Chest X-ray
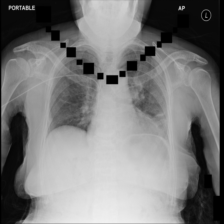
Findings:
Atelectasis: positive
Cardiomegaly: negative
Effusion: negative
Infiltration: negative
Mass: negative
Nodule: negative
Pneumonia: negative
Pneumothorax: negative
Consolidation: negative
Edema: negative
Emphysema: negative
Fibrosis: negative
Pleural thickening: negative
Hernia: negative